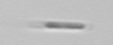
Label: Bacillariophyceae